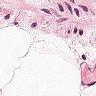
Metastatic tissue present: no